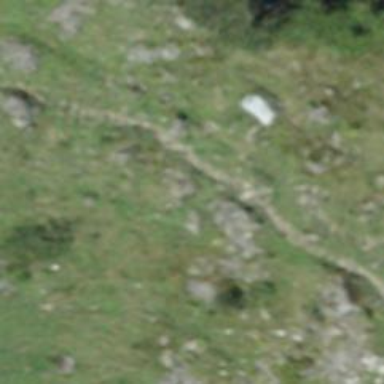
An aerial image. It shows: Path on the ground.